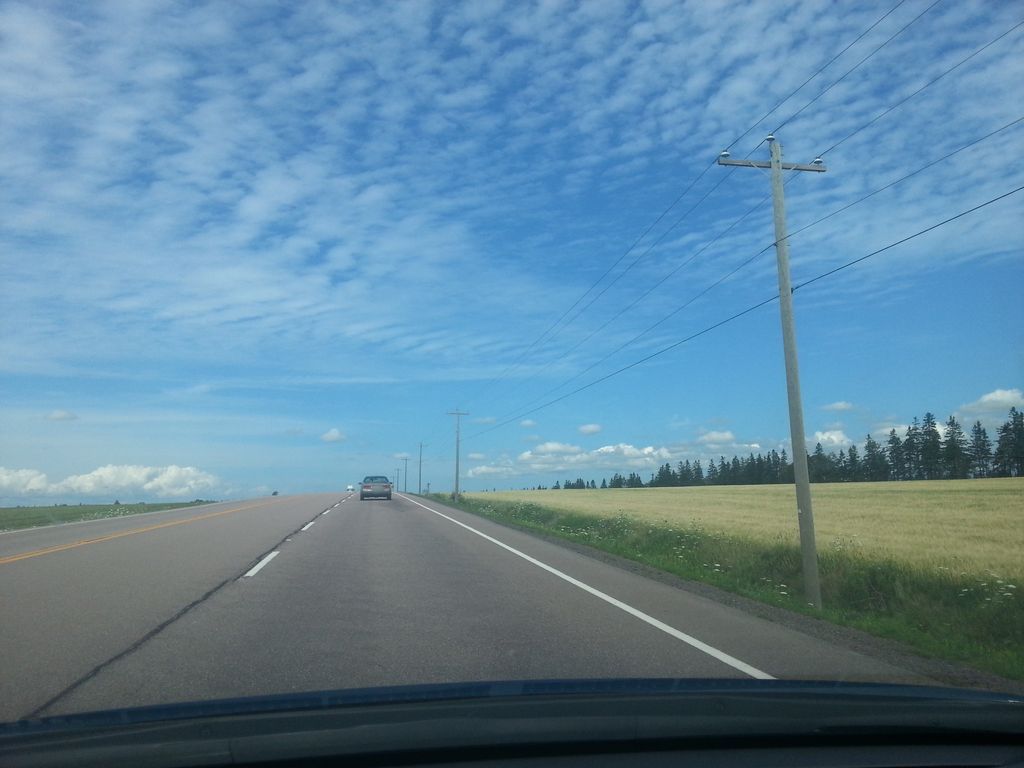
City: charlottetown